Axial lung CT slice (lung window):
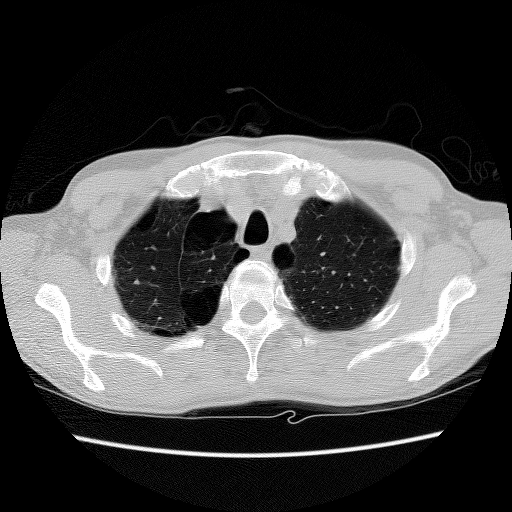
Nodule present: no